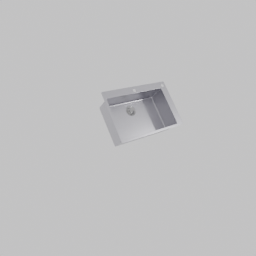
Label: appliances